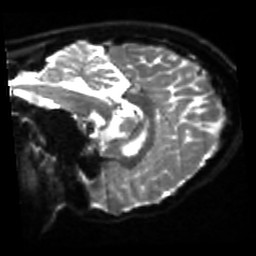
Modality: sbref
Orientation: sagittal
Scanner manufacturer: siemens
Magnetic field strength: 3 T
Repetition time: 4 s
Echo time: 0.0594 s